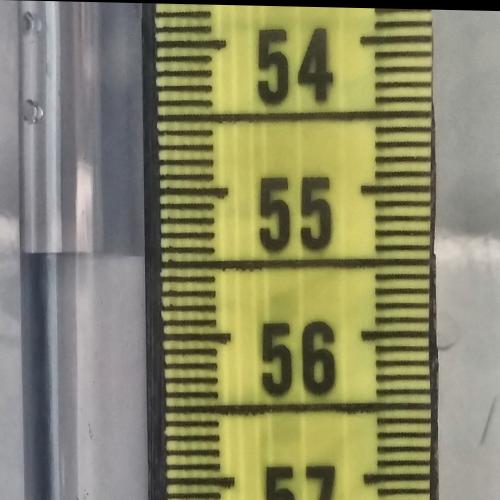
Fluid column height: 55.4 cm